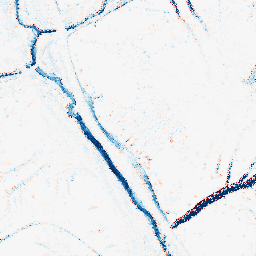
Category: morphological
Decomposition family: morphological
Decomposition parameters: operation: closing
size: 5
Upsampling method: regularized
Upsampling parameters: scale: 2
lambda_reg: 0.1
Upsampling scale: 2